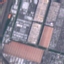
Land use / land cover: Industrial